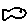
Label: fish